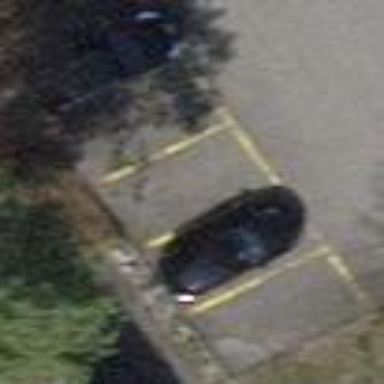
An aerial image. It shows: Street side parking area.